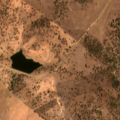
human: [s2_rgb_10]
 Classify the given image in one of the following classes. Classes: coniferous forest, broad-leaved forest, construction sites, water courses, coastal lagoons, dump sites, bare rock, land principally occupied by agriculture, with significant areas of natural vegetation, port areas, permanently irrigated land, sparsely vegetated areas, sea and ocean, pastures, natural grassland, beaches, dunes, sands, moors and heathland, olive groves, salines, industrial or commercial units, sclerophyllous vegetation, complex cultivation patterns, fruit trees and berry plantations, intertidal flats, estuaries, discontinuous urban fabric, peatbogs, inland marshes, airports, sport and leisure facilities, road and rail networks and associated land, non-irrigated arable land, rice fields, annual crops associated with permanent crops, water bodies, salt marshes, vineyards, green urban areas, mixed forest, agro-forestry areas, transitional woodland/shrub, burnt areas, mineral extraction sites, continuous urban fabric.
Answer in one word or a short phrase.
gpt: non-irrigated arable land, pastures, agro-forestry areas